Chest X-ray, AP view. Patient: 62 years old, sex M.
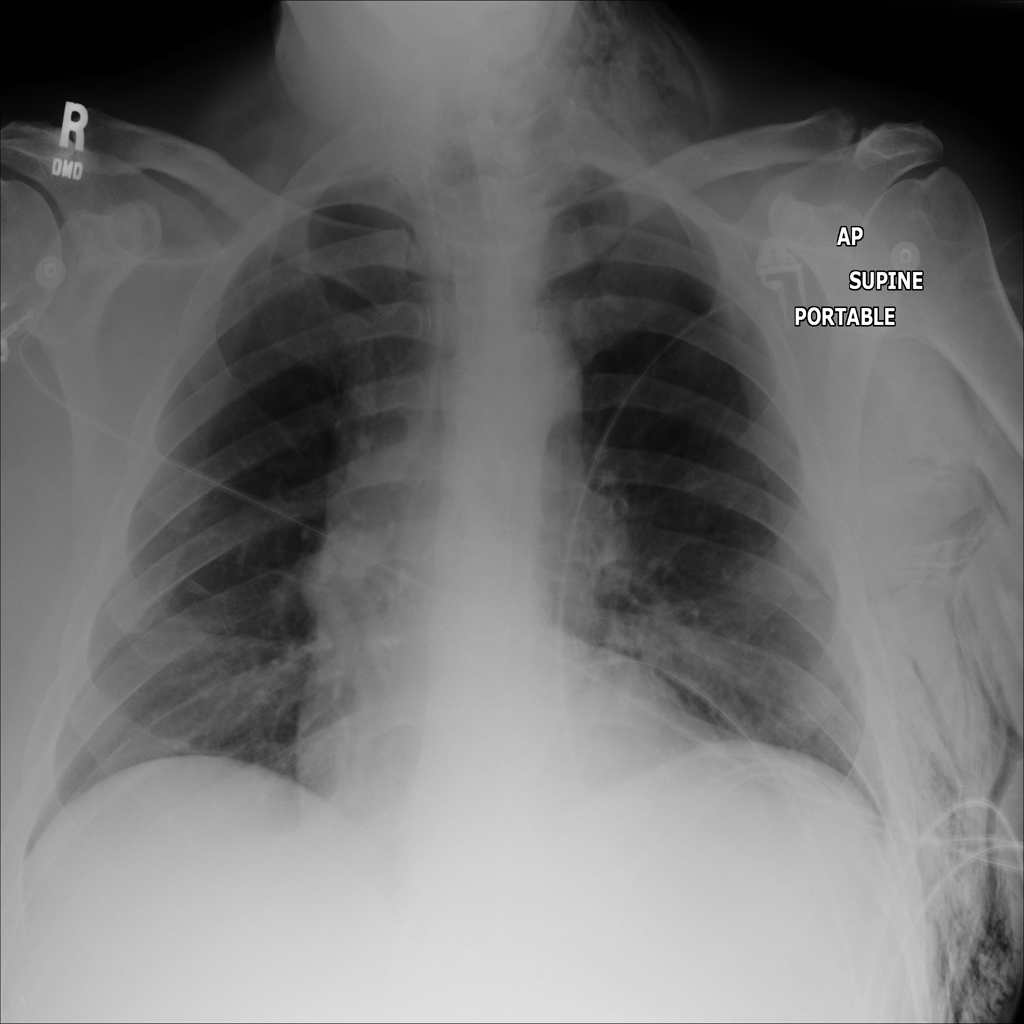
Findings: Atelectasis, Emphysema